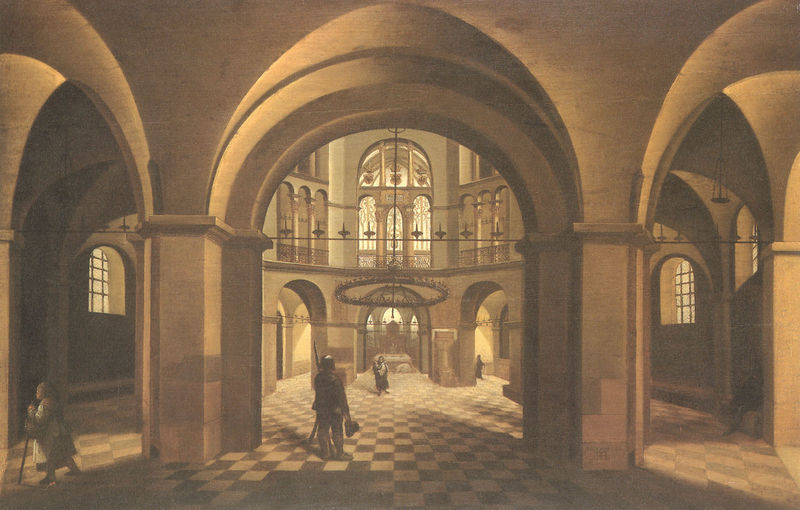
Titel: The Cathedral of Aachen
Künstler: Hendrick van Steenwijck the Elder
Institution: München, Bayrische Staatsgemäldesammlungen
Schlagwörter: menschen, braun, fenster, gotik, bogen, stab, kronleuchter, leuchter, bögen, wachmann, ritter, romanik, gothik